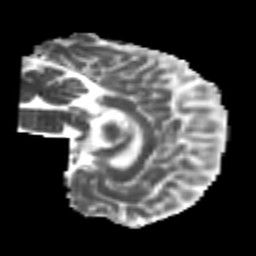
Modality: MD
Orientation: sagittal
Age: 26
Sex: female
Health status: healthy
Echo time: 0.074 s